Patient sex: M
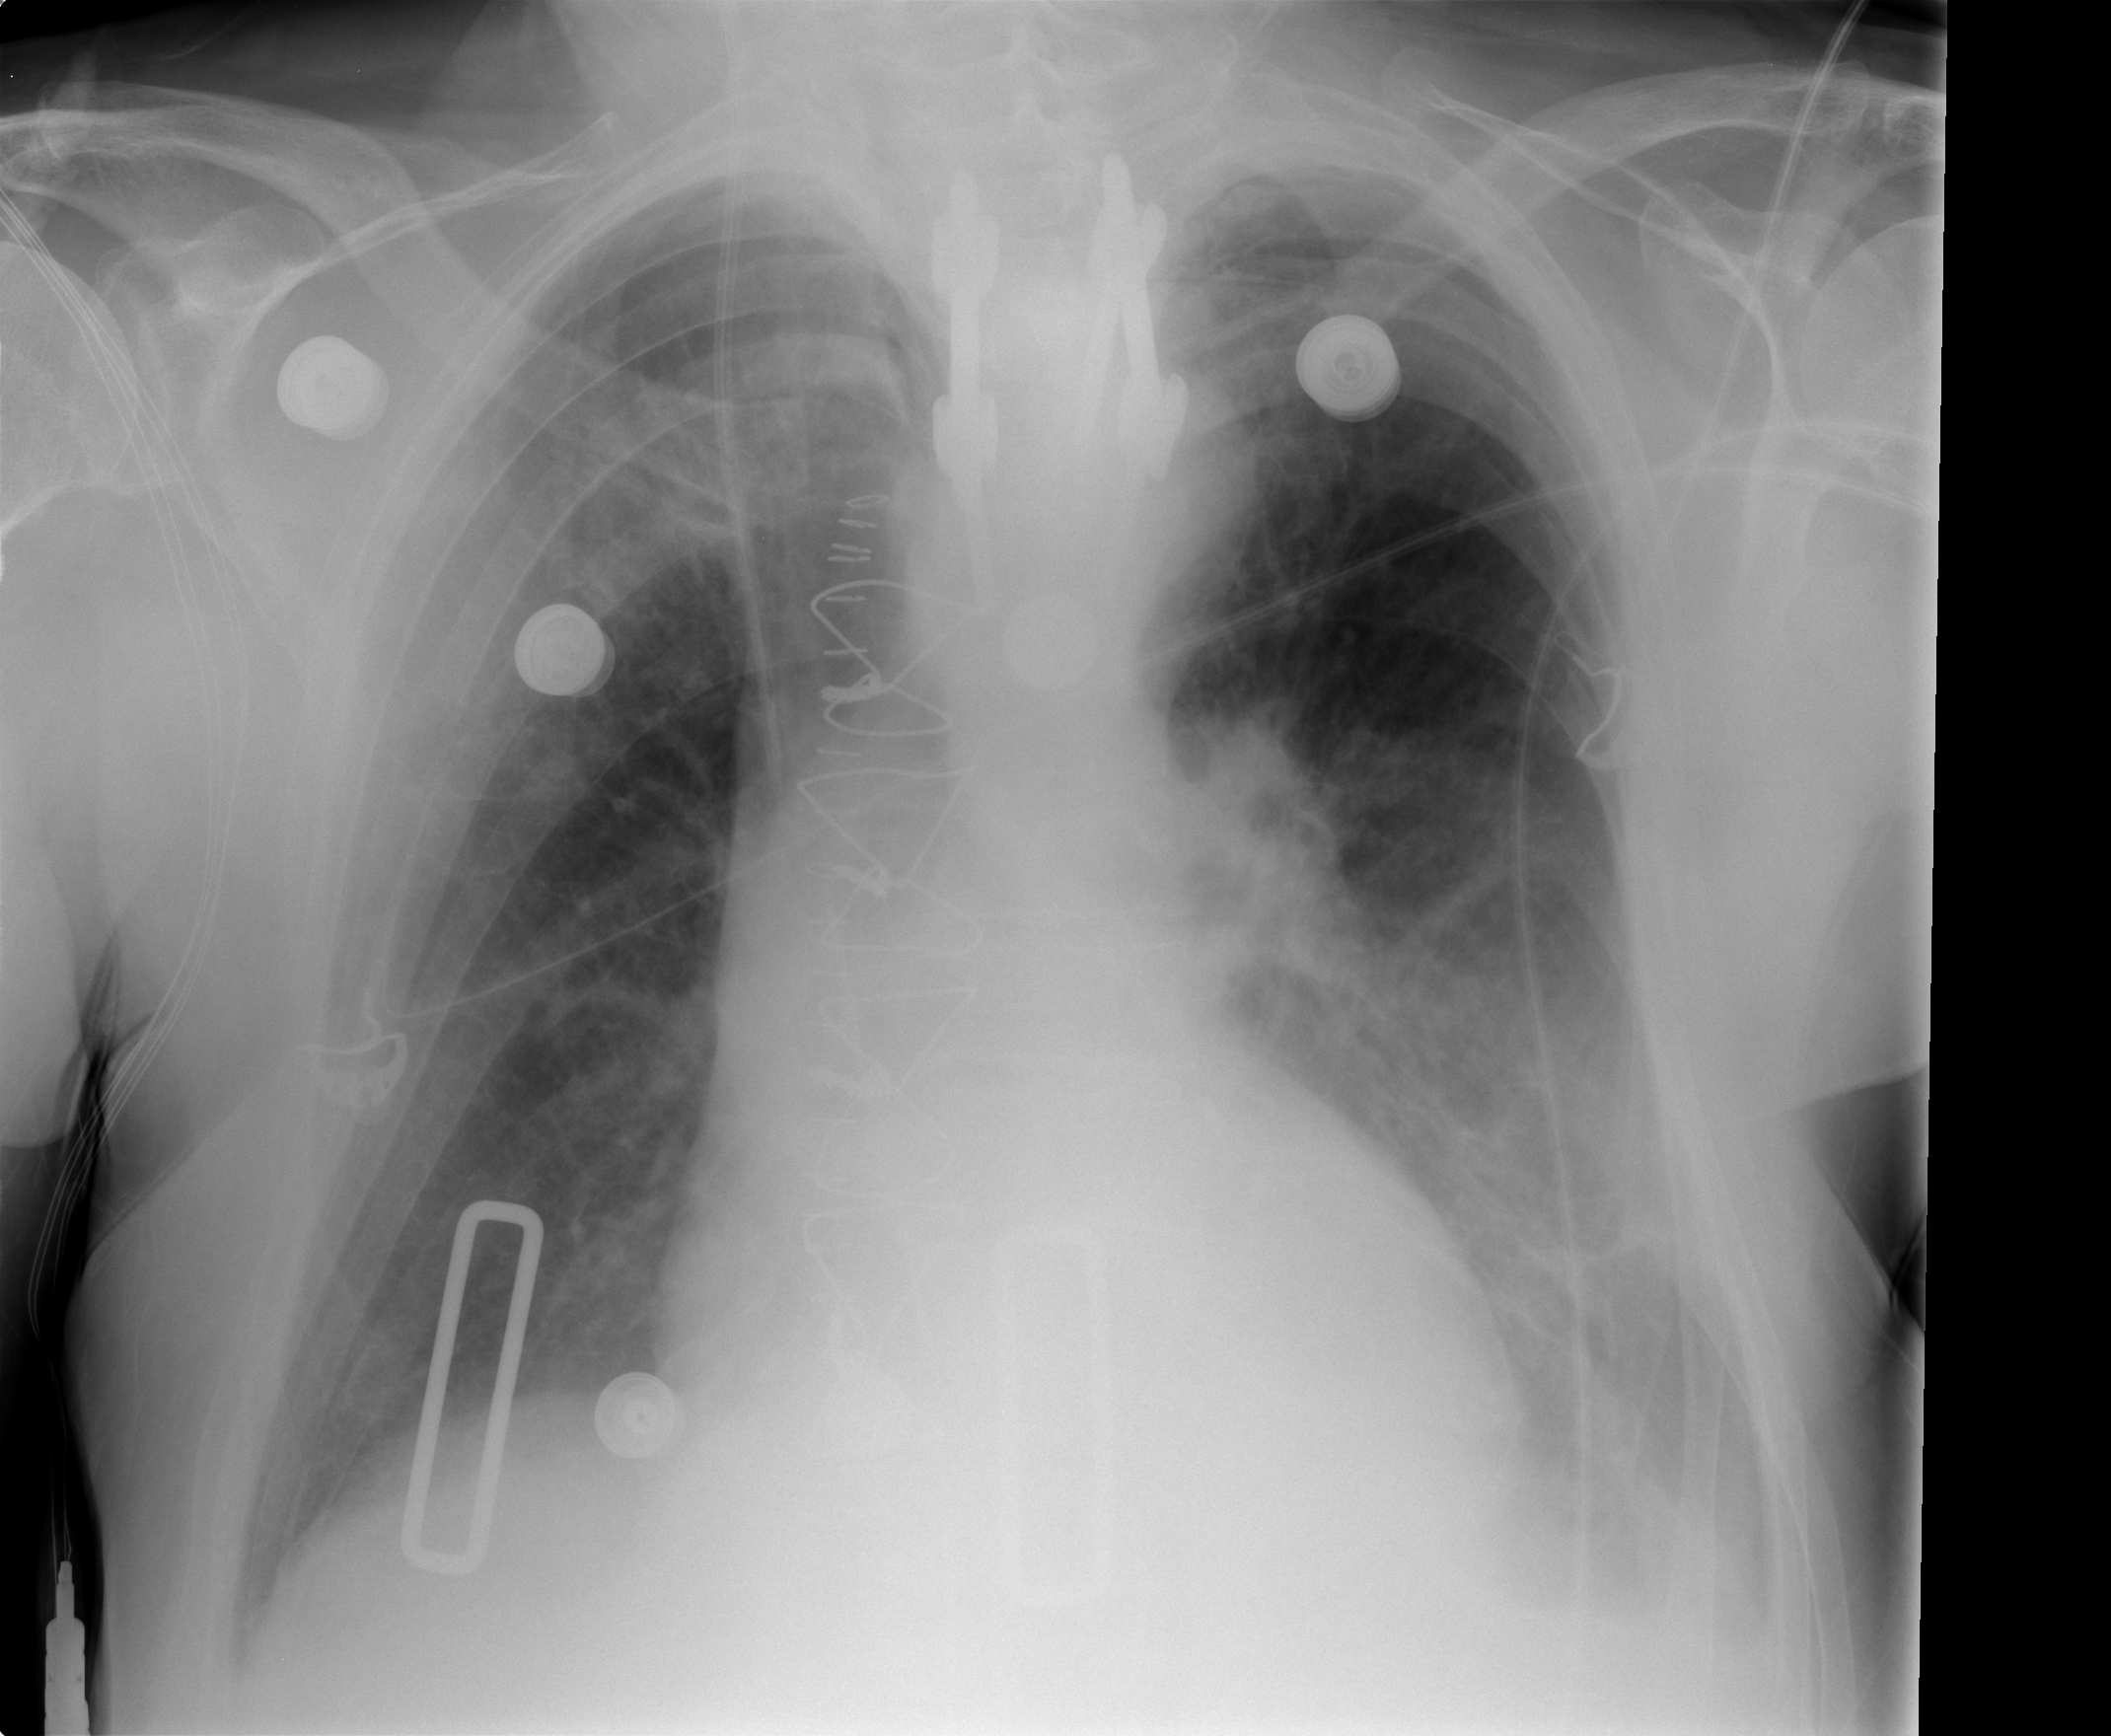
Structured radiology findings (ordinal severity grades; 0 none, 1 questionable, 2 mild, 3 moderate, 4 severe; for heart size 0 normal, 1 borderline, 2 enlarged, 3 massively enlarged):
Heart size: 0
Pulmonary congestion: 2
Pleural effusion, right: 0
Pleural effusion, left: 2
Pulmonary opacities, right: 0
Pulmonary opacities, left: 2
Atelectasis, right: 0
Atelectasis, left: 2